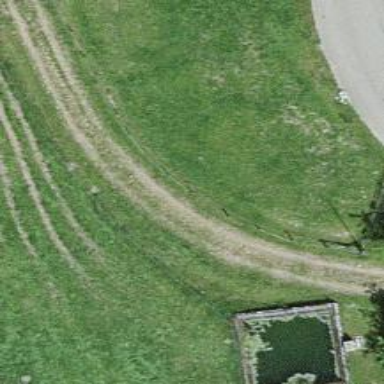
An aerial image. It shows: Grass track with grade5 tracktype.